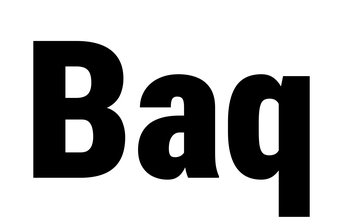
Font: Roboto_Condensed_Black